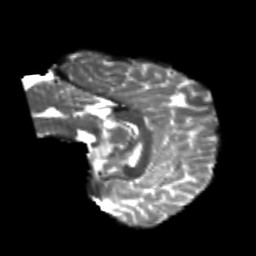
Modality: T2w
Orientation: sagittal
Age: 21
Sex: male
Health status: healthy
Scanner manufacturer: philips
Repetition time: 7.389 s
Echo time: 0.08599 s